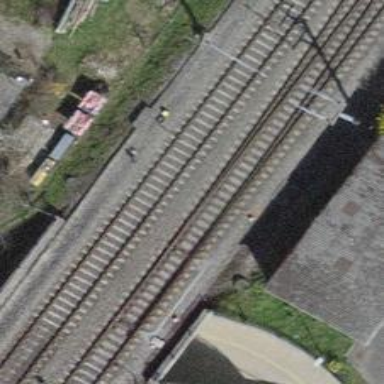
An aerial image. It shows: Railway switch.